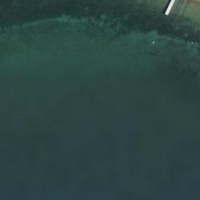
EUNIS habitat code: 14
Species observed at this site:
Esox lucius